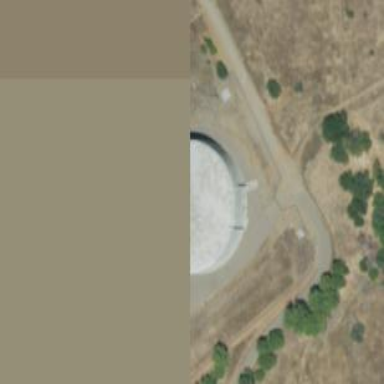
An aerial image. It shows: Industrial building housing storage tank.